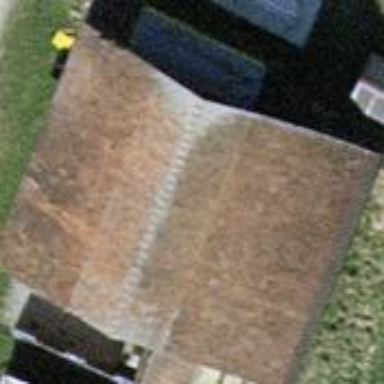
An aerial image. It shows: Shed building.